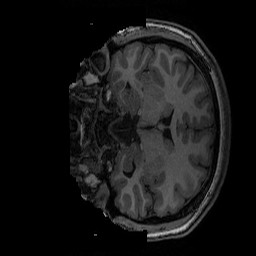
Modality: T1w
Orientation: coronal
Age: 20
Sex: female
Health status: ill
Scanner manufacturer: ge
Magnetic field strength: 3 T
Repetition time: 0.007664 s
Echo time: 0.00342 s